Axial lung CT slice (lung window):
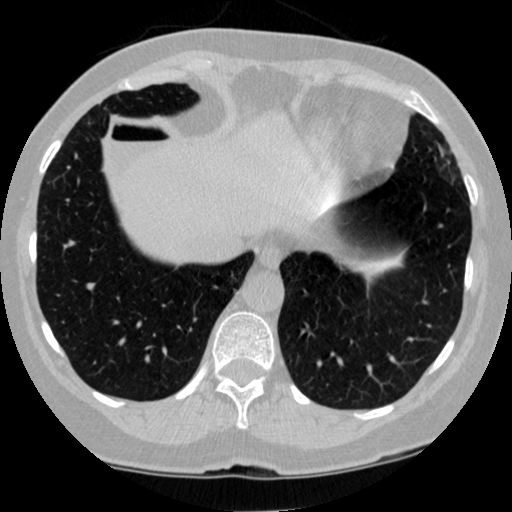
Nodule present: no